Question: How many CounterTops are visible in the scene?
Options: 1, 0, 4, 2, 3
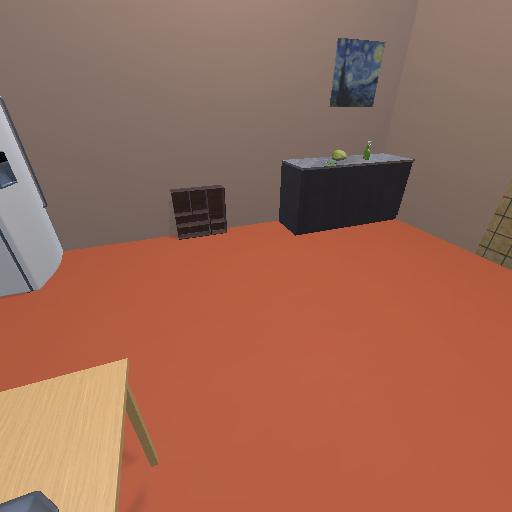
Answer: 1